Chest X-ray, PA view. Patient: 53 years old, sex M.
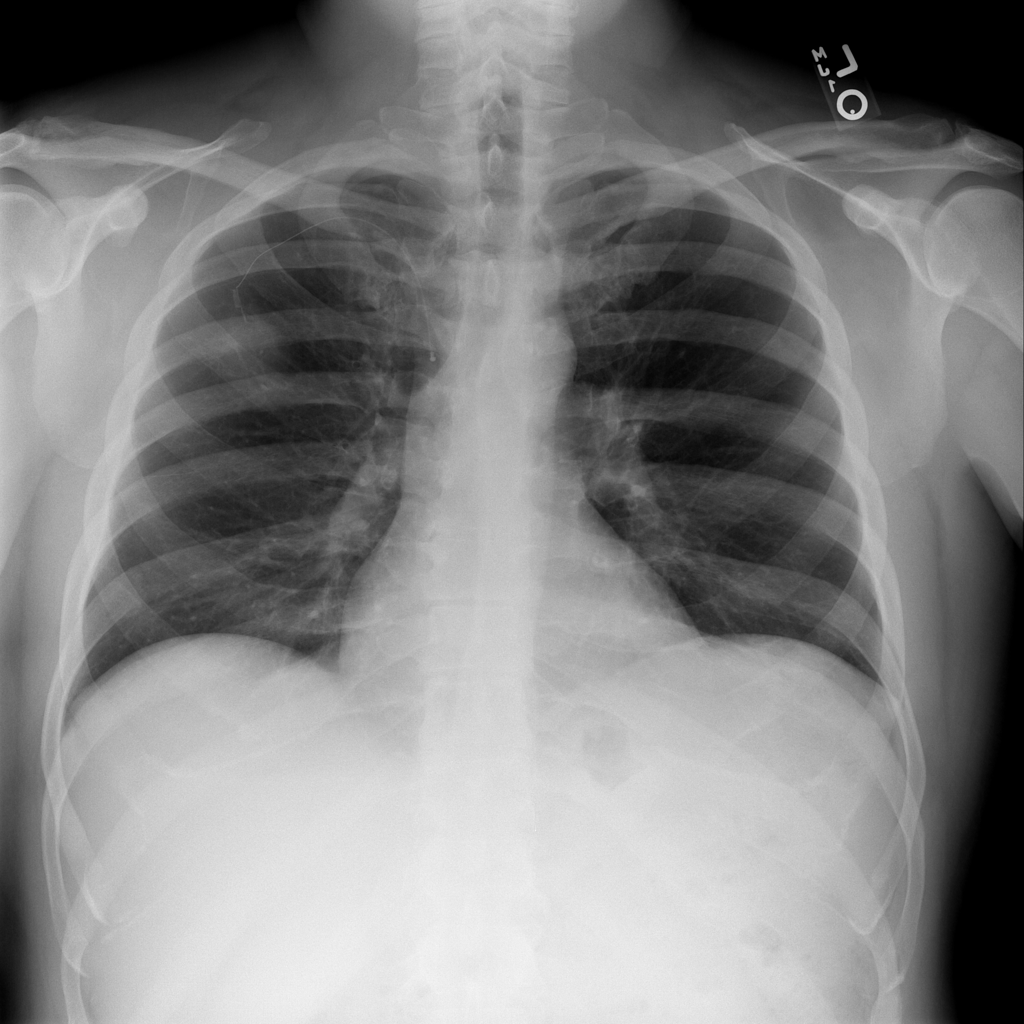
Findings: No Finding